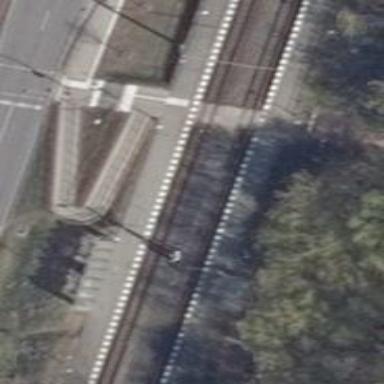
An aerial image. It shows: Tram railway line with electrified contact line.